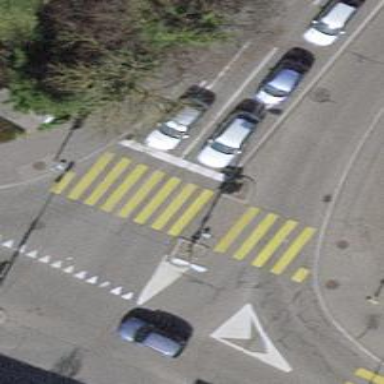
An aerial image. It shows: Road crossing with traffic signals and pedestrian island.